Question: I have been learning from this site for really long time, but this is actually my first appearance here, that is my first question, I am a civil Engineer and i am writing a software for the design of Retaining Walls, I need to draw figures like these shown below ,to be static or dynamic , (i mean by dynamic that i can change the dimensions of the graph via up-down numeric tool and the changes are visible at the graph,), these should be a ready forms to help the user entering the demotions.where i can find a source to learn this?
i know i may be dealing with the smartest people in programing so please note that programing is not my major , i am not that good , consider me as a beginner ..thank you so much

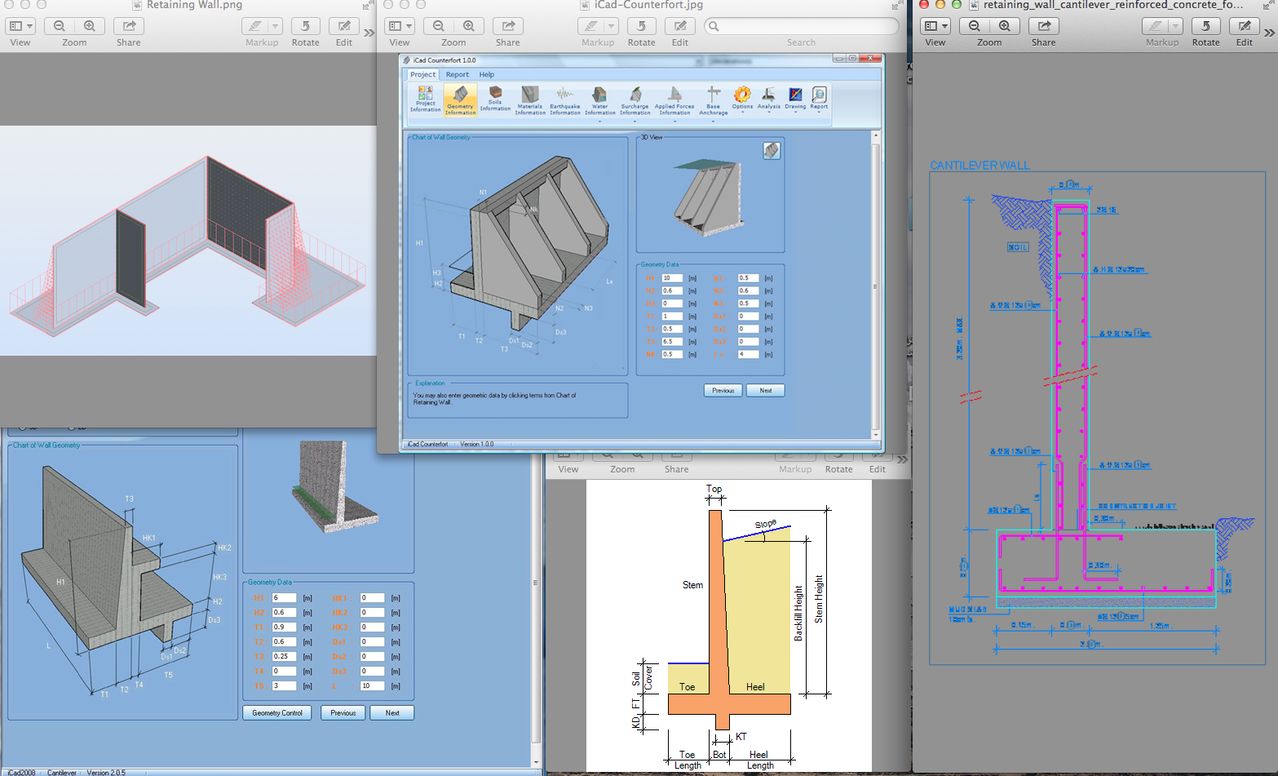
Answer: Here is a short introduction to the things you need to add drawings to your program:
0 - Decide on the platform: 'Winforms' or 'WPF'? For your kind of graphics 'WinForms' will do; for 3D and animation 'WFP' would be the better choice but at the cost of a steeper learning curve.
1 - Understand the basic graphics model in Winforms:
- onto a control be drawn in the 'paint event' or be triggered from there- Windows will take care of refreshing the drawing whenever outside events have e.g. covered it.- The user should be able to trigger the paint event by invalidating the control whenever he has changed the data. Add a refresh button with 'sketchPanel.Invalidate();' as its code.
2 - Add a control to draw on to the form and 'anchor' or 'dock' it as you like. Use a 'panel' for drawing on, give it a nice name, say and create its 'Paint' event ( by doubleclicking it in the event properties pane)
3 - All drawing operations happen on a 'Graphics' object. In the 'Paint' event it is provided as 'e.Graphics'. If you would rather draw in a function of its own, say public you can call it in the Paint event and pass in the e.Graphics object.
4 - The methods to use are
- 'DrawLine'- 'DrawString'- 'FillPolygon'- 'DrawPolygon'
All will take coordinates in pixel units relative to the ; as your user input will be in meters or millimeters you will have to the numbers. Calculate the outer wall dimensions and scale them to the panel's size!
The Draw-/FillPloygon methods also expect an 'array of Points'.
To create it you should first declare a 'List<Point> wallpoints = new List<Point>();' and then add each point you need: 'wallpoints.Add(new Point(someX, someY) );'
Here both the order must be followed (CW CCW) and the coordinates must be calculated from the input measurements for Point. A simple Gravity Wall will have only 4 points but the more complicated walls will have a dozen or more..
When your List is complete you can use in in e.g. the FillPolygon method like this:
'''
e.Graphics.FillPolygon(Brushes.Orange, wallpoints.ToArray() );
'''
Since you calculate all points from the input measurements the drawing will be completely dynamic.
You may want to leave out labels etc. at first. Also you may want to add an offset to the points you calculate to move the drawing to a more or less centered position on the panel.
I hope that helps..